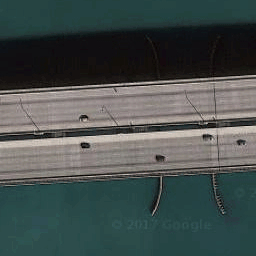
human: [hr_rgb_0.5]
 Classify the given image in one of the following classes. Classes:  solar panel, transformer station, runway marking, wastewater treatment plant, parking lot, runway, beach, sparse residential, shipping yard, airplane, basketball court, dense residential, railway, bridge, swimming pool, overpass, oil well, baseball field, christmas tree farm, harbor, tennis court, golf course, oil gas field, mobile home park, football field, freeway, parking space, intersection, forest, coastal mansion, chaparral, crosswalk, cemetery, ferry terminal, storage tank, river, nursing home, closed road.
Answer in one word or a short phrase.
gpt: bridge